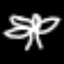
Label: palm tree